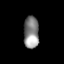
Tissue: lung
Cell type: Epithelial cells
Senescence score: 0.1904
Nuclear area (px): 476
Mean DAPI intensity: 137.506